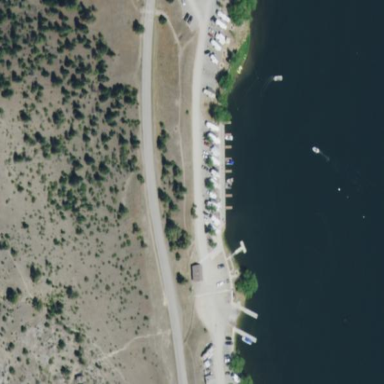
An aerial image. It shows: Campsite for tourism.